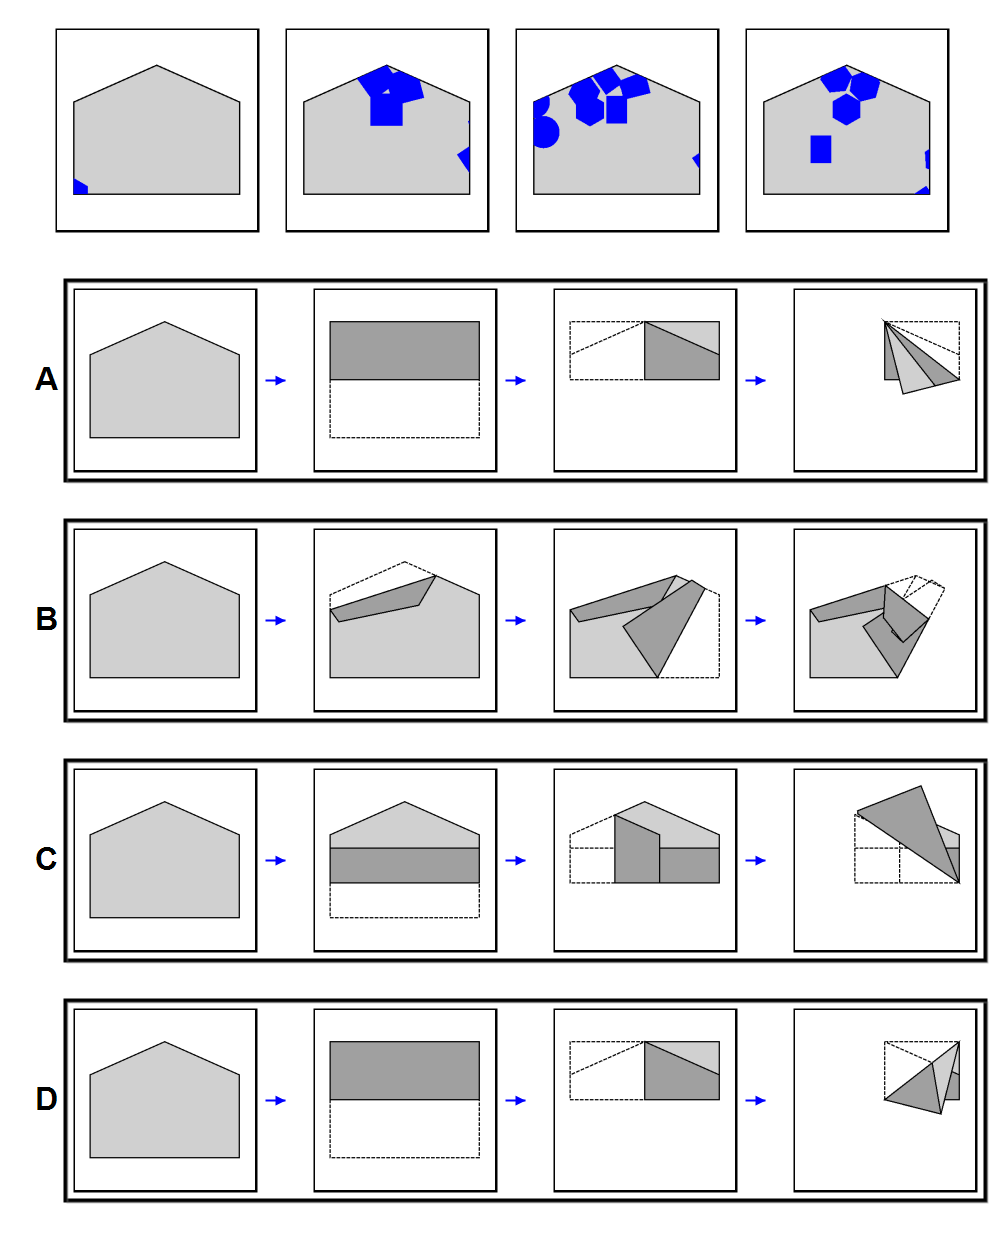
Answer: B